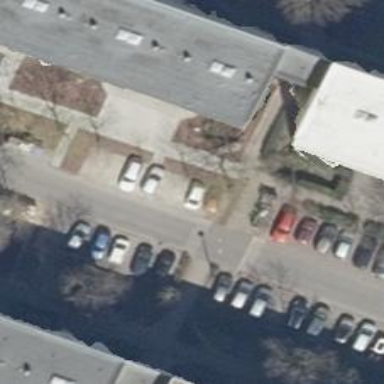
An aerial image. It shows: Residential road with asphalt surface. It has separate sidewalks on both sides.